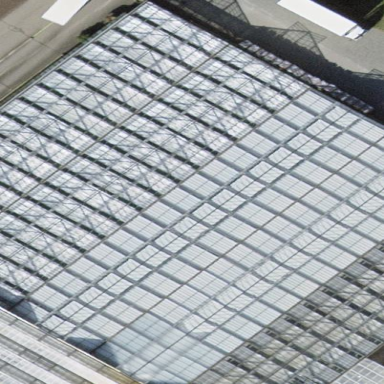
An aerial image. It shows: Greenhouse.